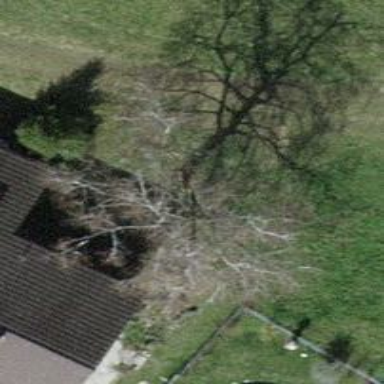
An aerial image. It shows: Urban tree adds touch of nature to the surroundings.